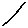
Label: line